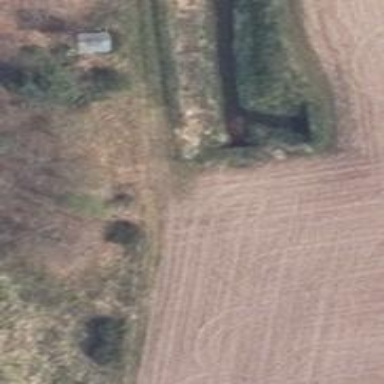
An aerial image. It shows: Grassy track with grade 5 track type.